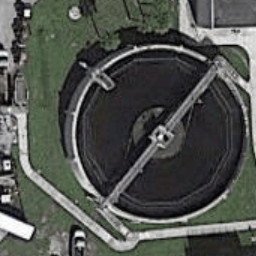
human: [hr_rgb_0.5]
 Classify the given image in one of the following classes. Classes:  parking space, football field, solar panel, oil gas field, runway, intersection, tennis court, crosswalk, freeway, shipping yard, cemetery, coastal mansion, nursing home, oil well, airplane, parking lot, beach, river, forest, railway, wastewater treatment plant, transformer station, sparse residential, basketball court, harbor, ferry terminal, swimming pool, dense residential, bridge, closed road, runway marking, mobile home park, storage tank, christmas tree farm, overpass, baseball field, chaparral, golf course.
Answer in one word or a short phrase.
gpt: wastewater treatment plant